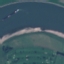
Land use / land cover: River